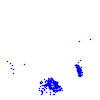
Particle: electron